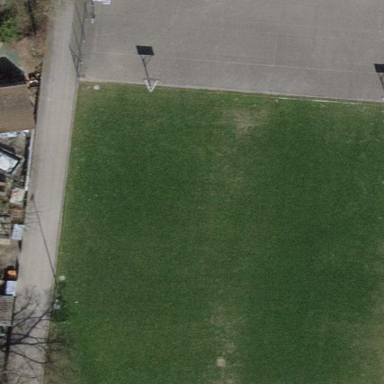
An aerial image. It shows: Multi-sport pitch in area with grass land use.